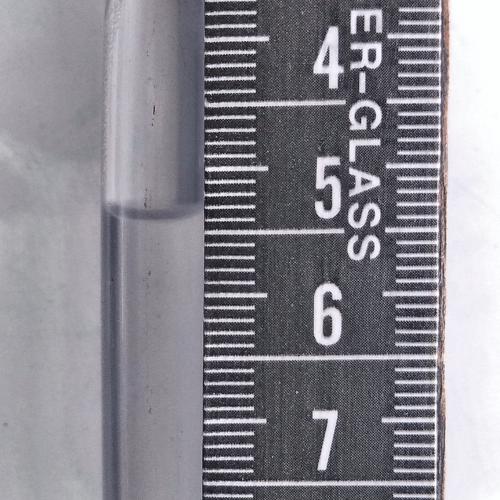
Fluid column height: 5.3 cm